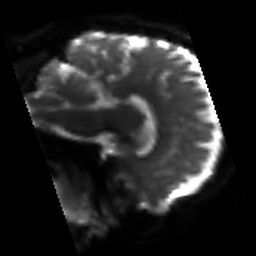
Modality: sbref
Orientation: sagittal
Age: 70
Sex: male
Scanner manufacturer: siemens
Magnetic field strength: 3 T
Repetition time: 3.2 s
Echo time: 0.081 s